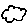
Label: cloud